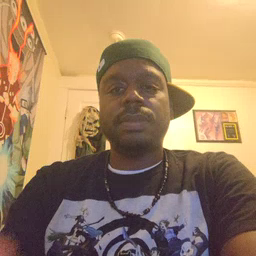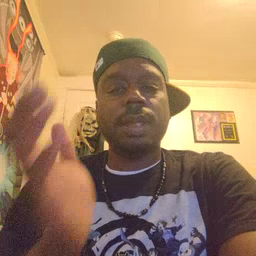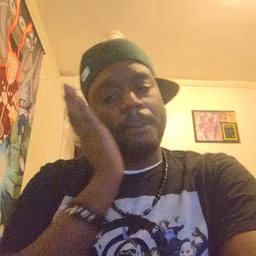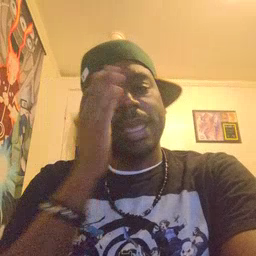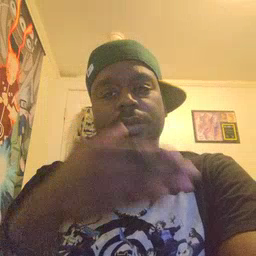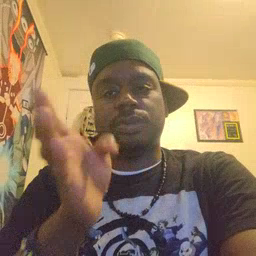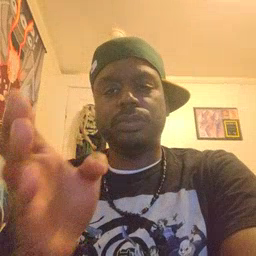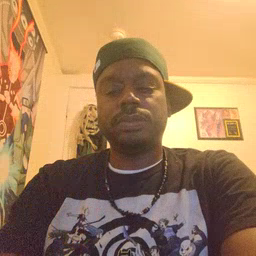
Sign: bedroom